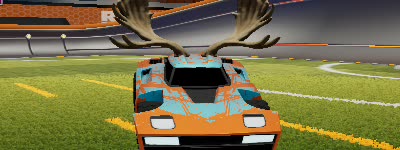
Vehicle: breakout